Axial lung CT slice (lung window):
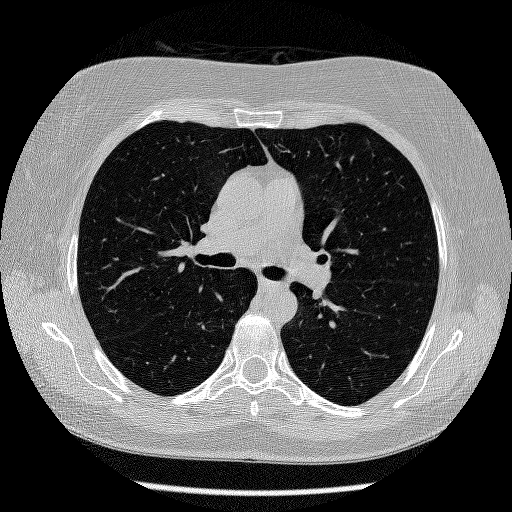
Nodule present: no